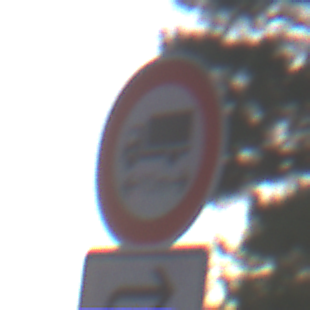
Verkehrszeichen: TatsaechlicheLaenge
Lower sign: RichtungsangabeDurchPfeile5
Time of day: SunriseSunset
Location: Outdoor (Suburban)
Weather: PartlyCloudy
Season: NotSpecified
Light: Natural